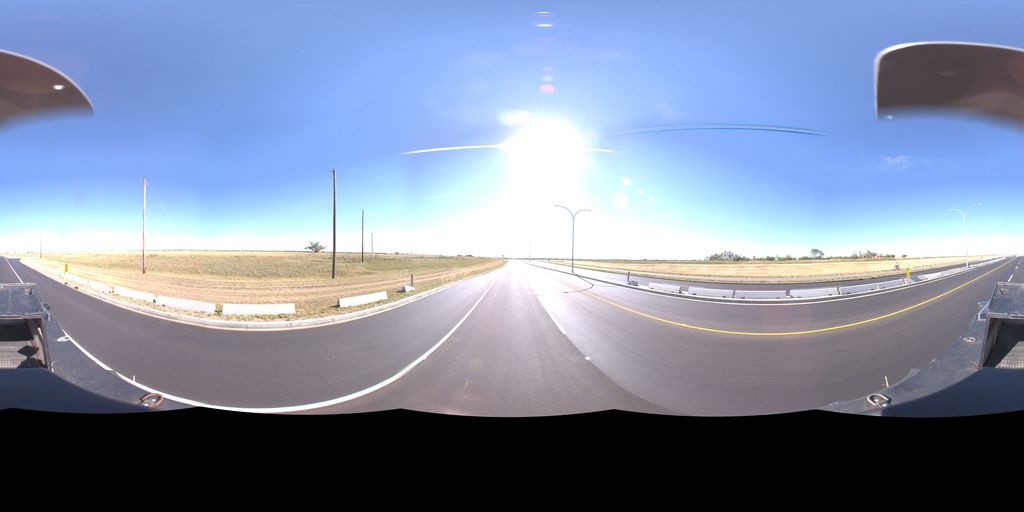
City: saskatoon